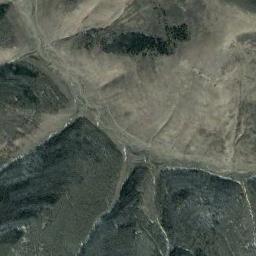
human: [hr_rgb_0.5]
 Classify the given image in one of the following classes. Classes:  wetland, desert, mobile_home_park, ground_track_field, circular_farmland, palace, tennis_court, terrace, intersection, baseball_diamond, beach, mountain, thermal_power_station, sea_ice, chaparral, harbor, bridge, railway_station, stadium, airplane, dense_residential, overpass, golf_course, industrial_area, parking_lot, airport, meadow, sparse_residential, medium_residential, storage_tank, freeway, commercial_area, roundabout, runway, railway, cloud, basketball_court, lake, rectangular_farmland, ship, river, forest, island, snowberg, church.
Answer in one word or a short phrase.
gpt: mountain